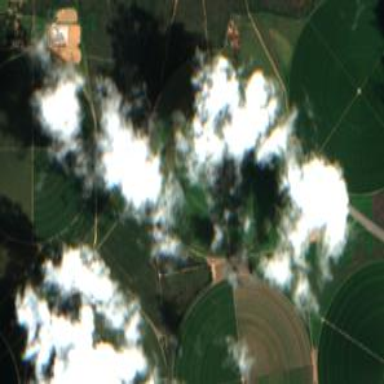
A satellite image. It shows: Farmland used for cultivating coffee crops.